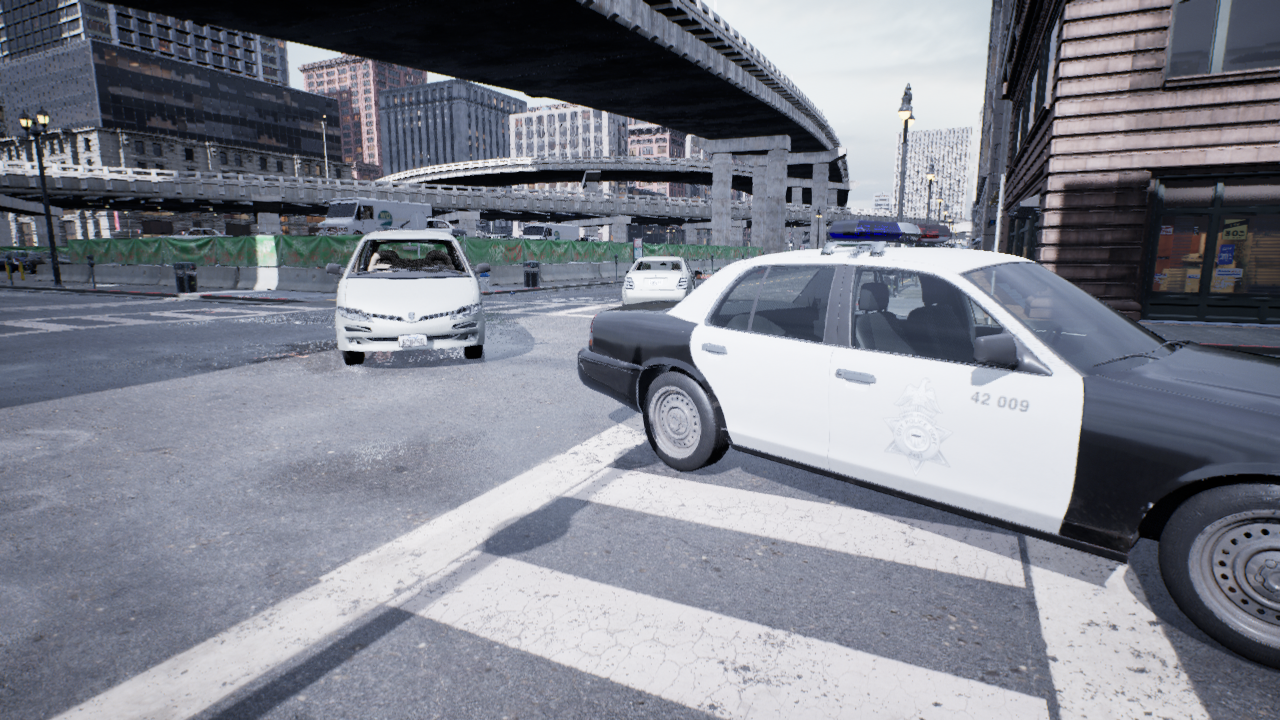
Venue: intersection
Lighting: overcast
Vehicle rig: sedan